Question: I am faced with somewhat of a strange "issue":
Although I don't believe I made any actual changes that would warrant this, I was prompted with the fact that 56 new localisations were added to my latest APK.
This is obviously an error of some sort on my part, but I don't really know where to look...
What would cause this change?
I'm guessing it has to be manifest related...
I should note that I experimented with adding the google+ api through google API console, but did not bring about any changes to the actual apk I uploaded...
(I accidentally activated the translate API, but immediately disabled it; also, I deleted my API project prior to uploading my new APK...)
/e Screenshot: (Attention to the Localization line - used to be default, now it's default + 56 languages)

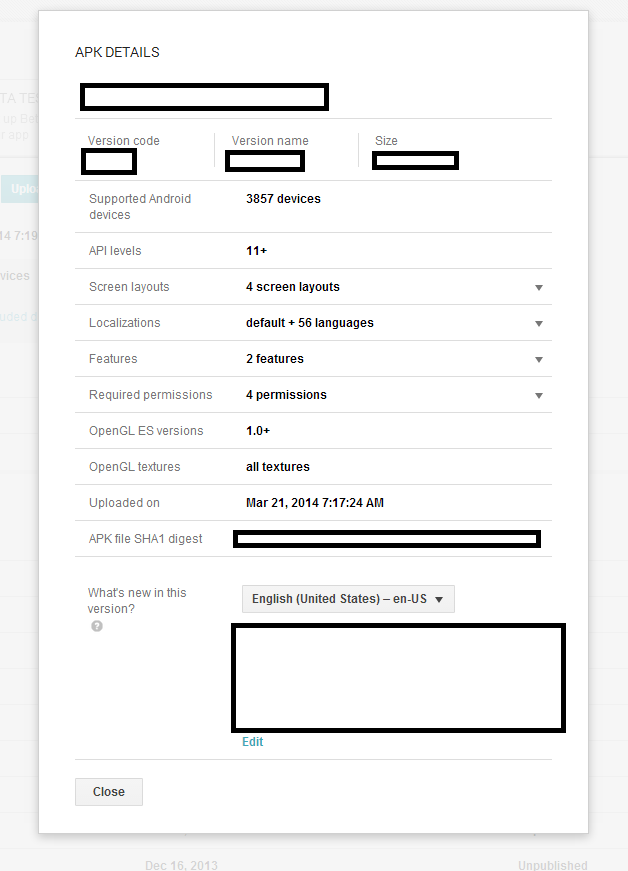
Answer: You added some new library in your project. E.g support library contains about 56 languages.